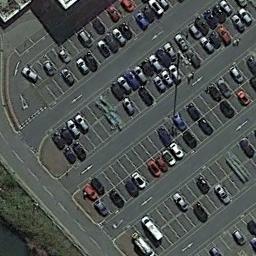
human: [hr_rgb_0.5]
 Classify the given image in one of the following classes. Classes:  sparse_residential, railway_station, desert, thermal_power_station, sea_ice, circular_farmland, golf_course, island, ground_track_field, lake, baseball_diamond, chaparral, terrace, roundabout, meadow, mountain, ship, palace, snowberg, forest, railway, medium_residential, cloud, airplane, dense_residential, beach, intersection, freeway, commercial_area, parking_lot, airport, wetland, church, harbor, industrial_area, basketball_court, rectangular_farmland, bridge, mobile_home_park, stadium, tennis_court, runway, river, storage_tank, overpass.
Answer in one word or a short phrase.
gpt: parking_lot